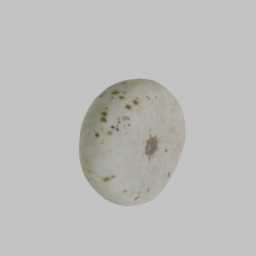
Label: nature